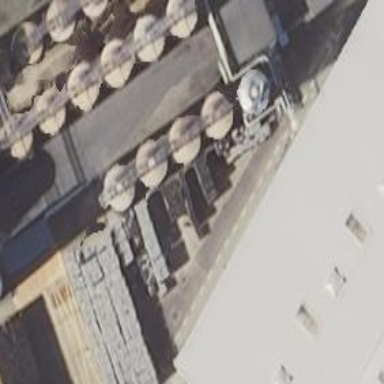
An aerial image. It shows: Storage tank that is man-made.